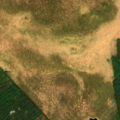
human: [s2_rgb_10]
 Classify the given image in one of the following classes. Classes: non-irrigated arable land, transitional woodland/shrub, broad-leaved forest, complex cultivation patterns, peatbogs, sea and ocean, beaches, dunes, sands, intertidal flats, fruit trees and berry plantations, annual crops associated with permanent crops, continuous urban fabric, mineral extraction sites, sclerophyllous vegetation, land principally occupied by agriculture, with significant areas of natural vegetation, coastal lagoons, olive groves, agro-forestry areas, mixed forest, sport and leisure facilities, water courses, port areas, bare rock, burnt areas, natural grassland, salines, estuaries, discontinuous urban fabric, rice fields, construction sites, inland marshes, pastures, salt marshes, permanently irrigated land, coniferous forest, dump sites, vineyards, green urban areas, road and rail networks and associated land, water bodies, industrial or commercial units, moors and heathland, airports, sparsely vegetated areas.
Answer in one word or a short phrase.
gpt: coniferous forest, mixed forest, peatbogs